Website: macys
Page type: gifting
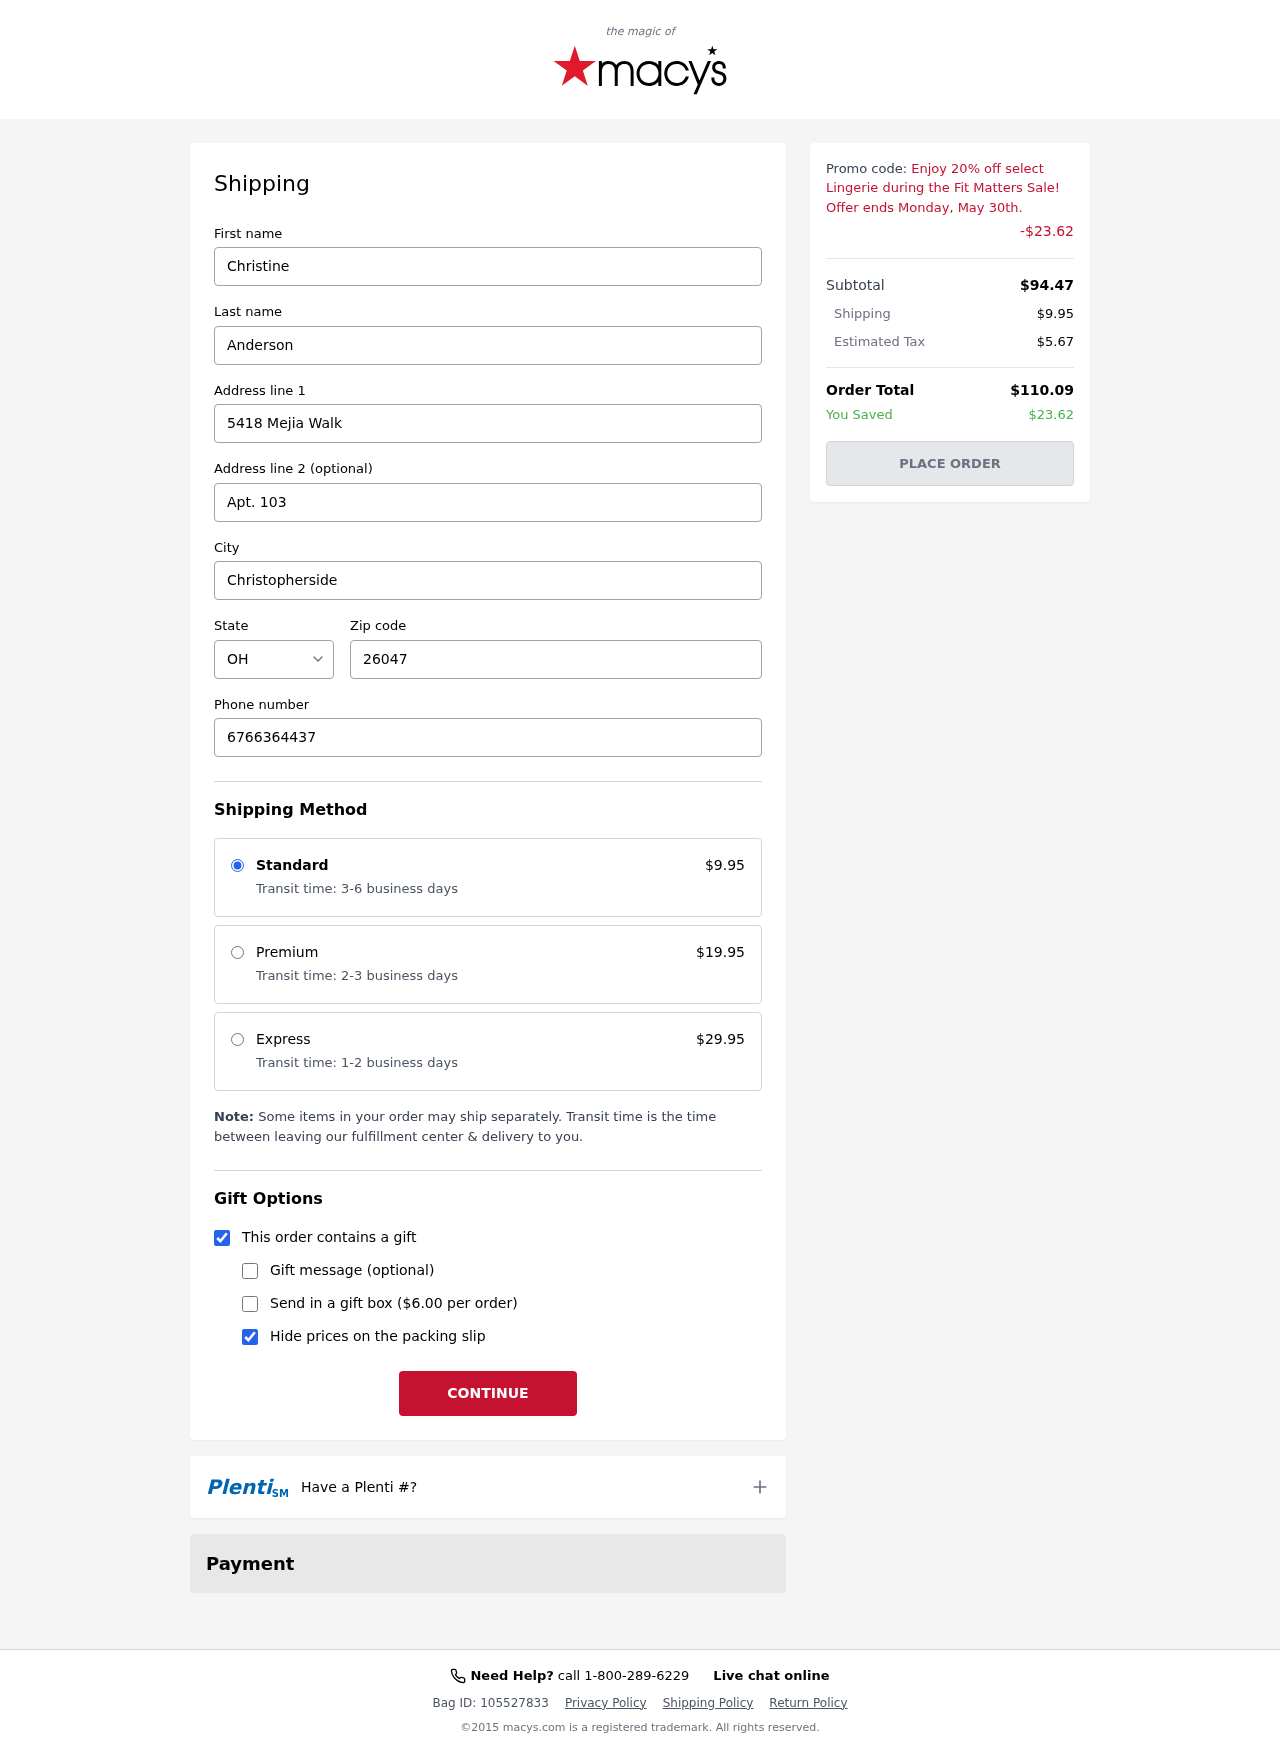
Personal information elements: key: PII_CITY
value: Christopherside
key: PII_FIRSTNAME
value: Christine
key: PII_LASTNAME
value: Anderson
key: PII_PHONE
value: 6766364437
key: PII_POSTCODE
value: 26047
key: PII_STATE_ABBR
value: OH
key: PII_STREET
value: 5418 Mejia Walk
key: PII_STREET2
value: Apt. 103
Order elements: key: ORDER_SHIPPING_COST
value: $9.95
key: ORDER_DISCOUNT
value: -$23.62
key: ORDER_SUBTOTAL
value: $94.47
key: ORDER_TAX
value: $5.67
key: ORDER_TOTAL
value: $110.09
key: ORDER_SAVINGS
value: $23.62